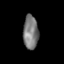
Tissue: lung
Cell type: Epithelial cells
Senescence score: 0.1985
Nuclear area (px): 504
Mean DAPI intensity: 121.435